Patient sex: F
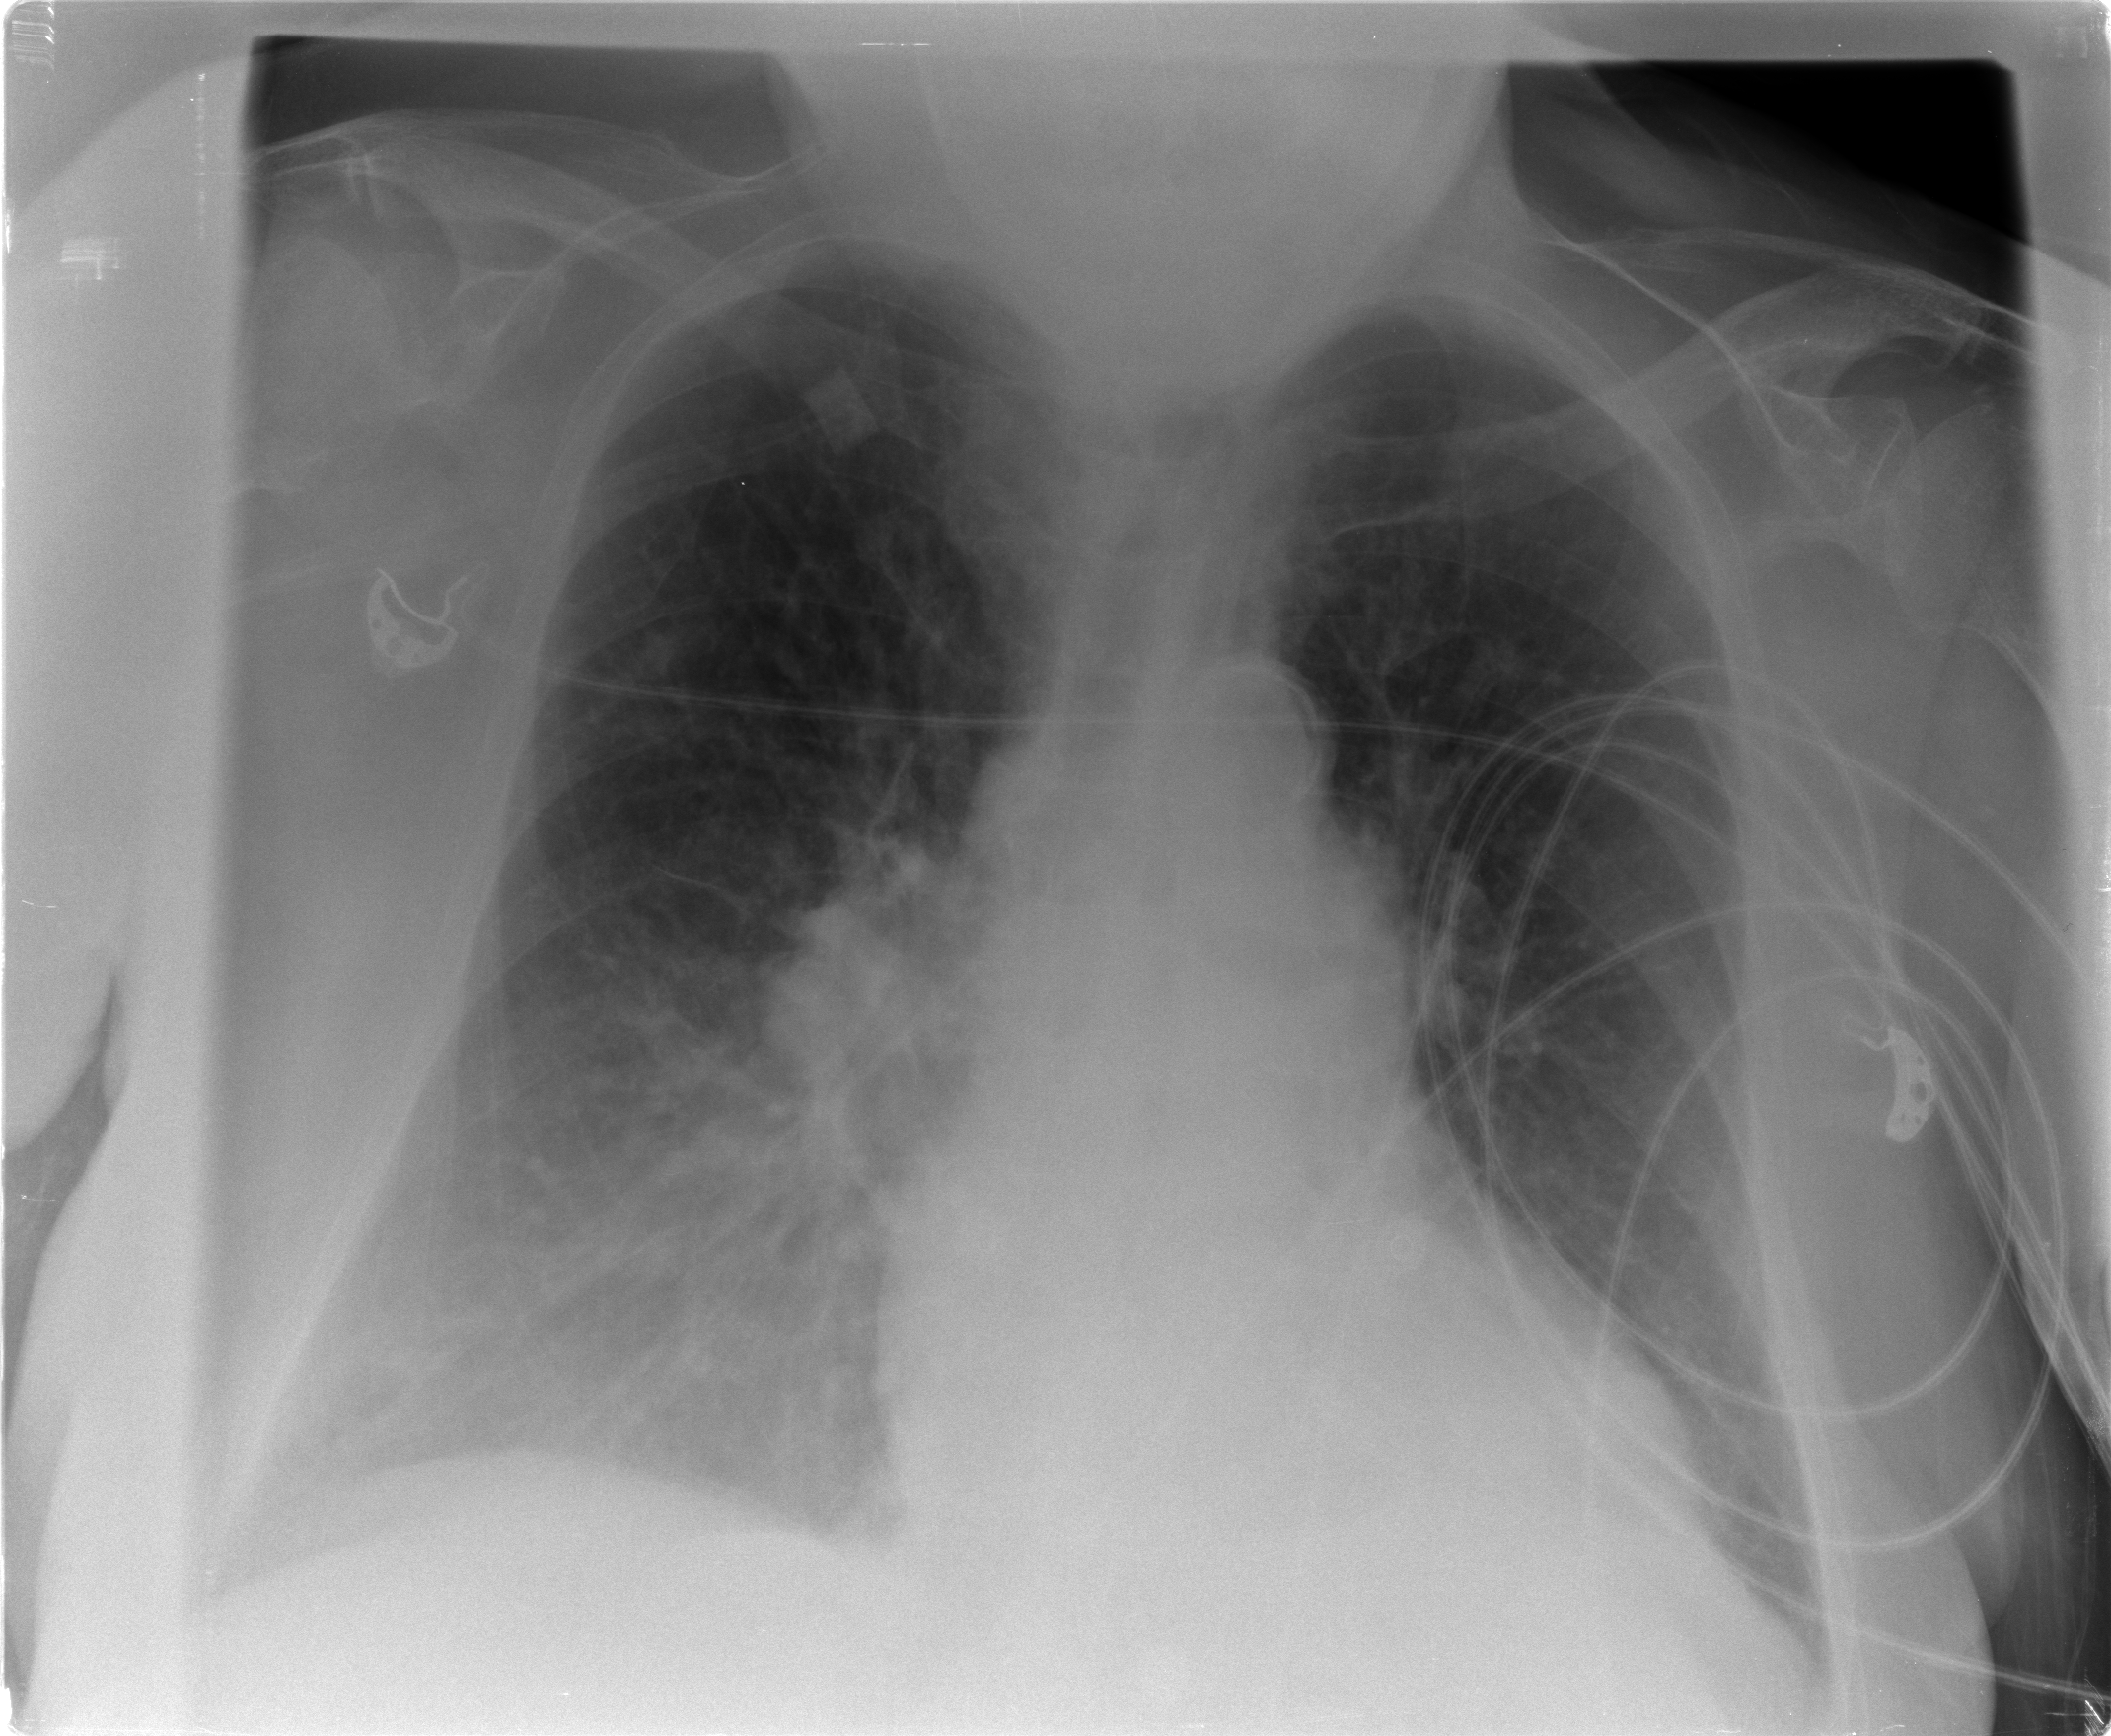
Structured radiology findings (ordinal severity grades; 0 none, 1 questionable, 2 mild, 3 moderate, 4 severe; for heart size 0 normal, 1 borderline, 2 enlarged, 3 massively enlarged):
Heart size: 0
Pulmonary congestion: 2
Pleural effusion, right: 2
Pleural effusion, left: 0
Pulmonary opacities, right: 0
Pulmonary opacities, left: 0
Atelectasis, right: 2
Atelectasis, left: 0